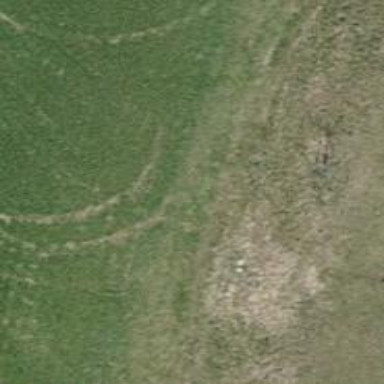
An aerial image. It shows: Grass track with grade5 tracktype.